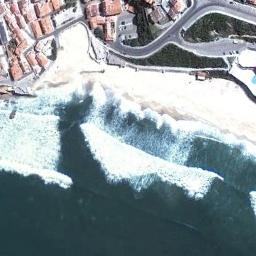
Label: beach